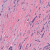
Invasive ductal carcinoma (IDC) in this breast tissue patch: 0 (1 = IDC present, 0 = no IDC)